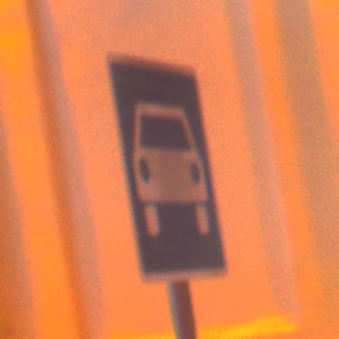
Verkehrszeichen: Kraftfahrstrasse
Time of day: Night
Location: Outdoor (Urban)
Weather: Overcast
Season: Winter
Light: Artificial